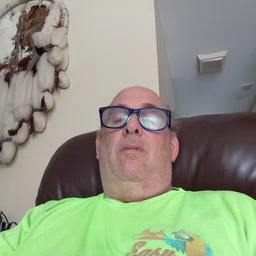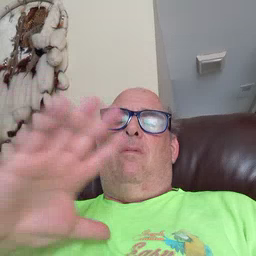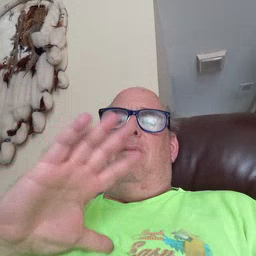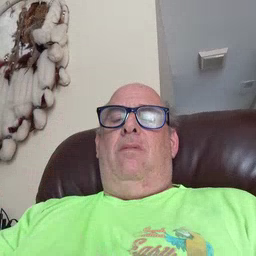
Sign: fine